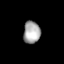
Tissue: lung
Cell type: T cells
Senescence score: 0.2428
Nuclear area (px): 368
Mean DAPI intensity: 167.88